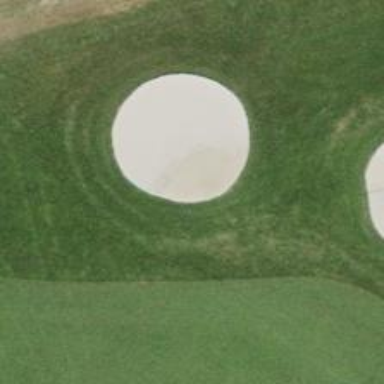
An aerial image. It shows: Sandy area is golf bunker.